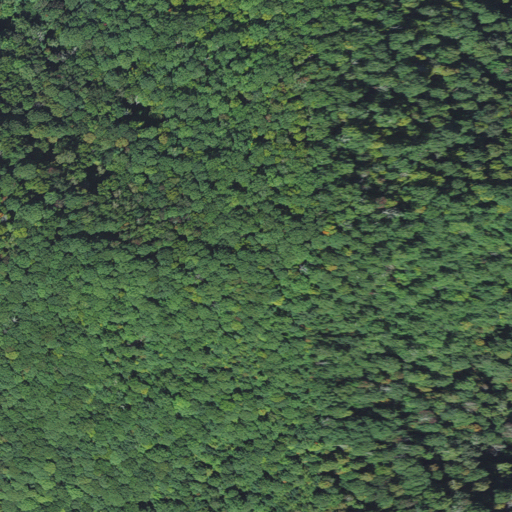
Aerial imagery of mountain in North Carolina named Sharptop containing deciduous forest and mixed forest